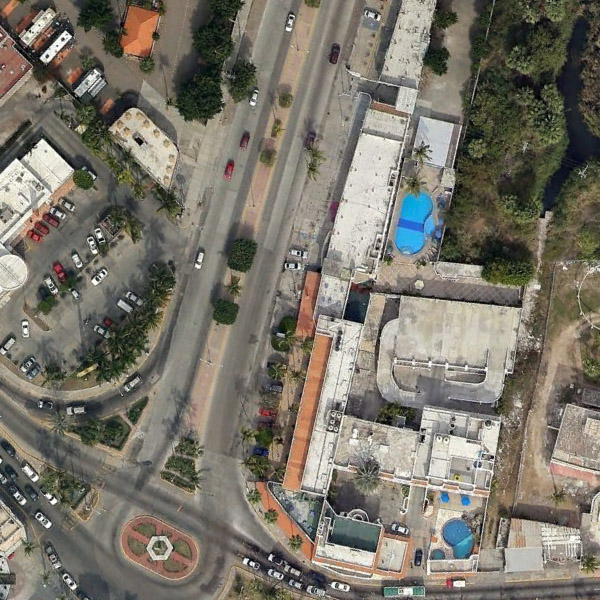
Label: Resort